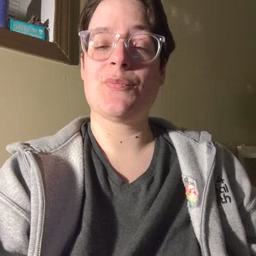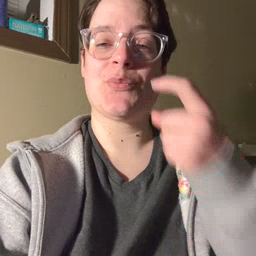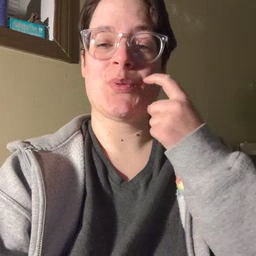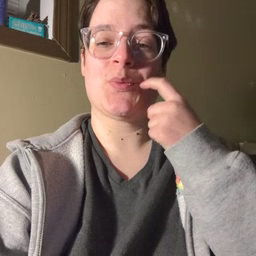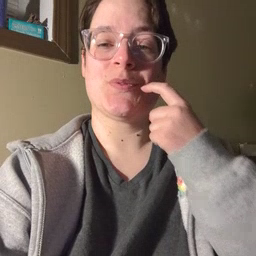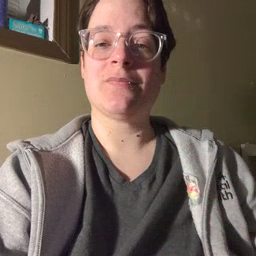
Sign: tooth